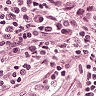
Metastatic tissue present: yes